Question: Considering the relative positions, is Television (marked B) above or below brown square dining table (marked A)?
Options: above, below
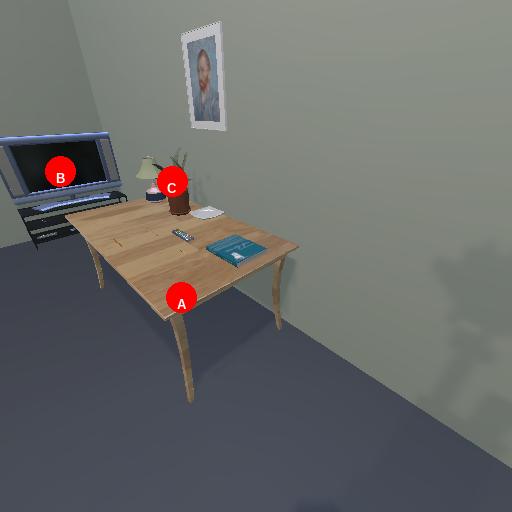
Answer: above